Aerial crown-view tile of a tropical tree (Barro Colorado Island, Panama), acquired 20250317:
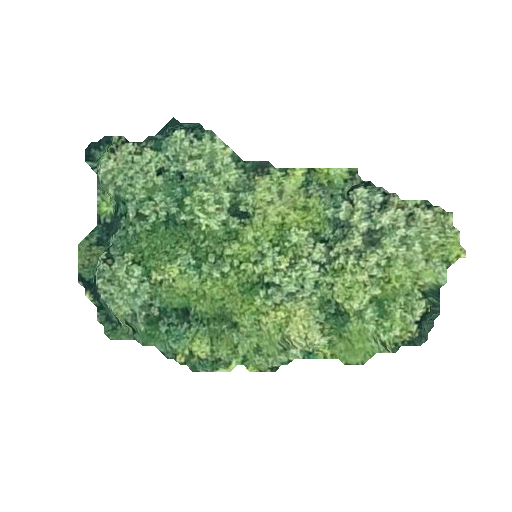
Species: Hieronyma alchorneoides
GBIF accepted scientific name: Hieronyma alchorneoides
Crown area: 102.407 m²